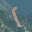
Label: 1